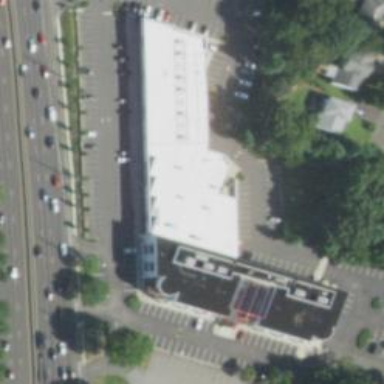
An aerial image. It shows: Healthcare center.